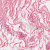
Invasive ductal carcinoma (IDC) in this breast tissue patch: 0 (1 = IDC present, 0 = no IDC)